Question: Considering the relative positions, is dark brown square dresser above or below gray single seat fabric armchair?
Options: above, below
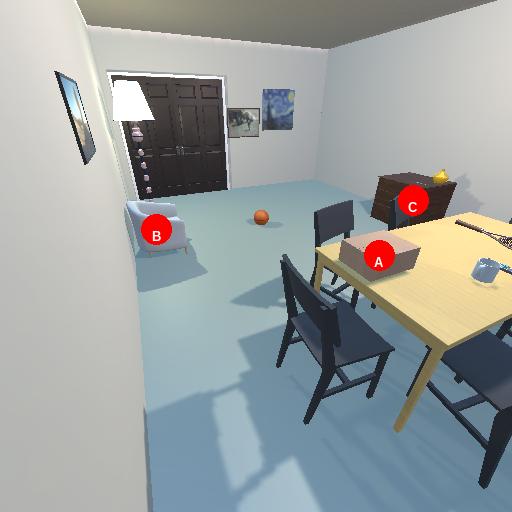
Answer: above